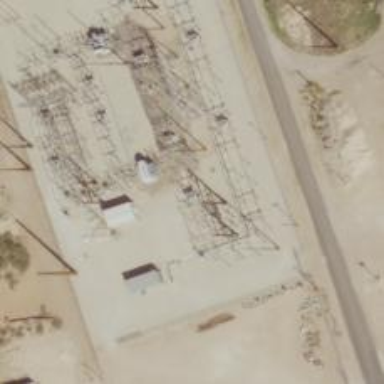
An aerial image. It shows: Switch for power supply.